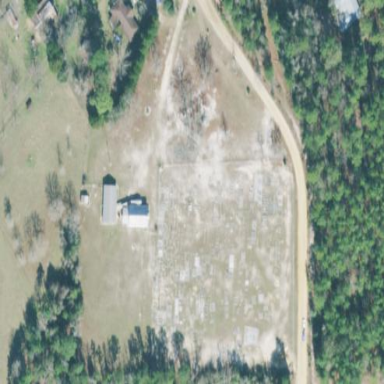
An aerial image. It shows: Grave yard.